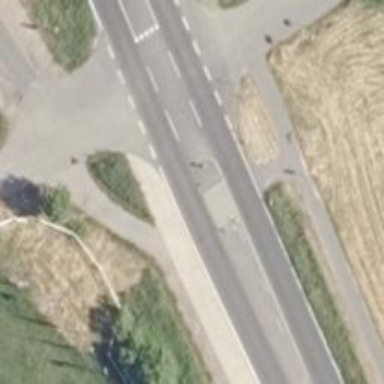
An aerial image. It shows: Unmarked crossing with pedestrian island.